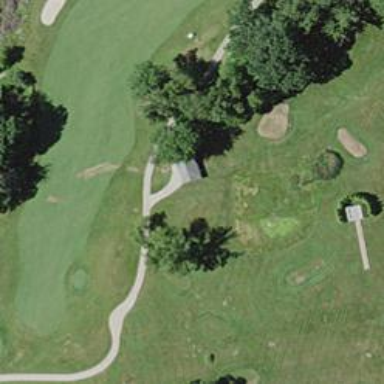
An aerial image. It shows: Service road designated as golf cart path.